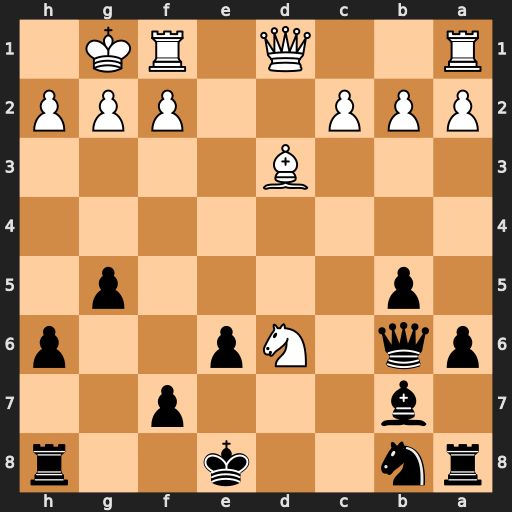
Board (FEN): rn2k2r/1b3p2/pq1Np2p/1p4p1/8/3B4/PPP2PPP/R2Q1RK1
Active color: b
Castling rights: kq
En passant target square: -
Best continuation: Qxd6 Bxb5+ Ke7 Qxd6+ Kxd6